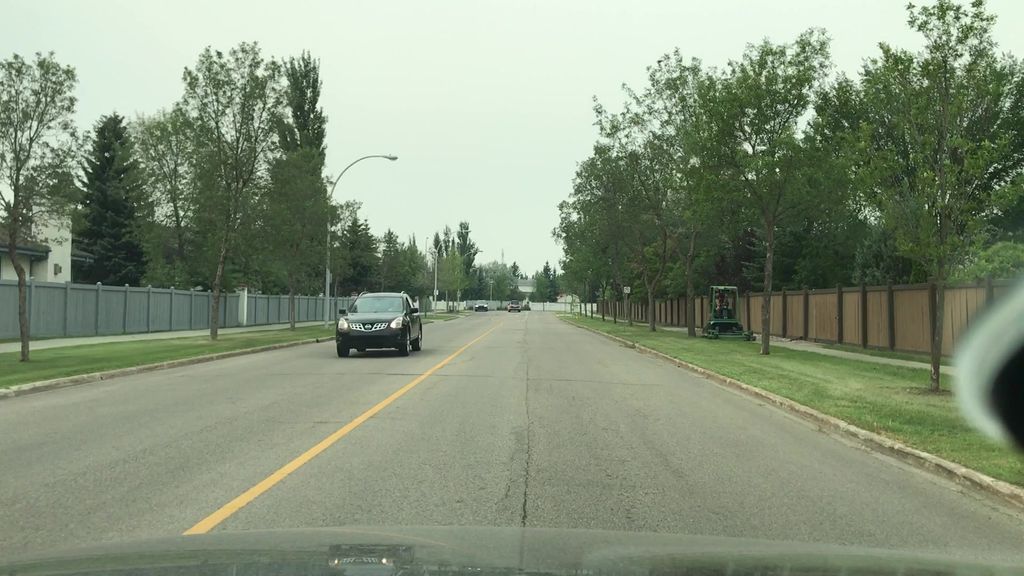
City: edmonton